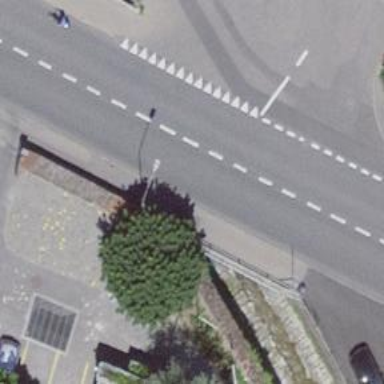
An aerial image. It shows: Sidewalk on bridge.